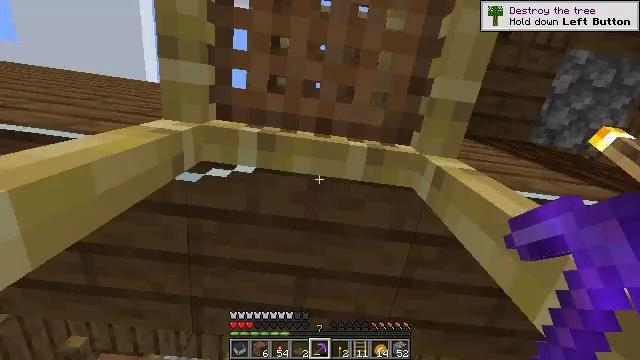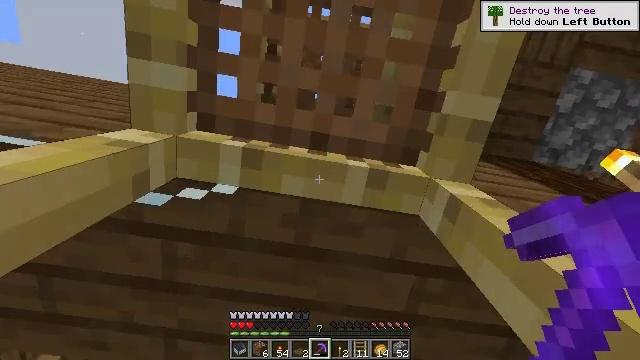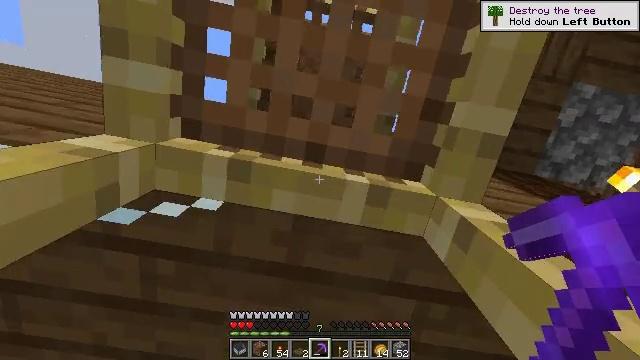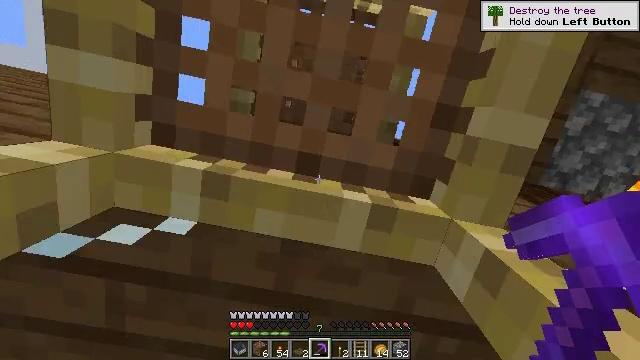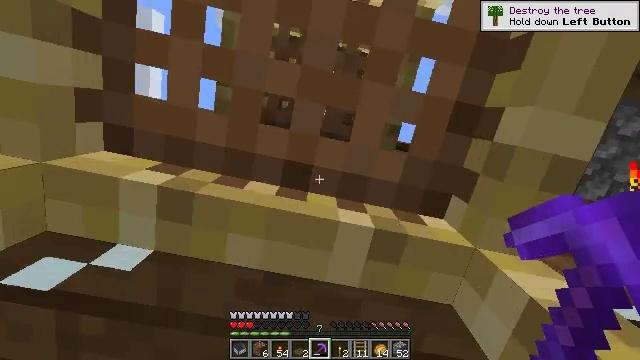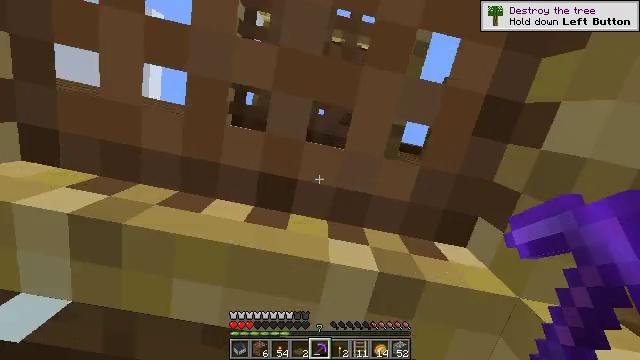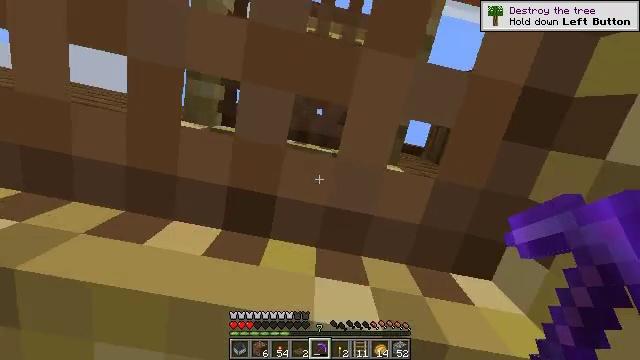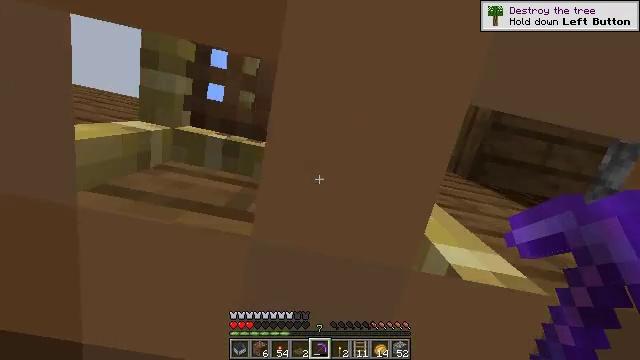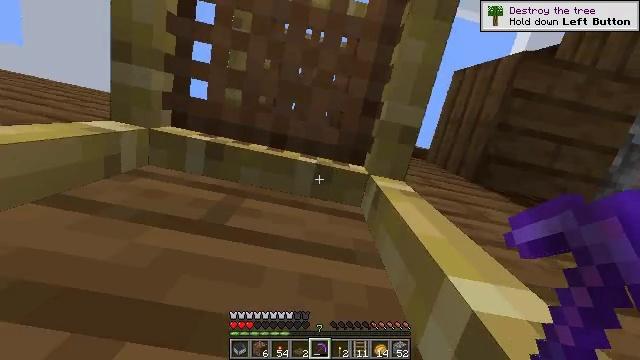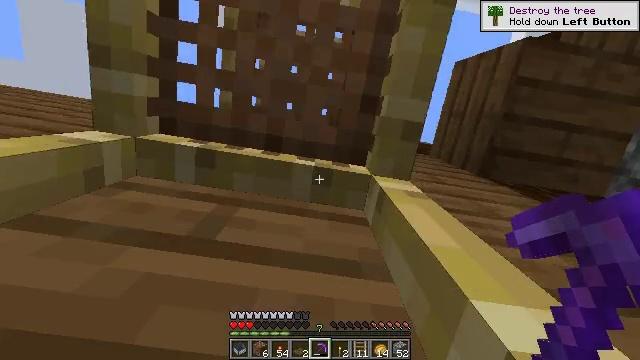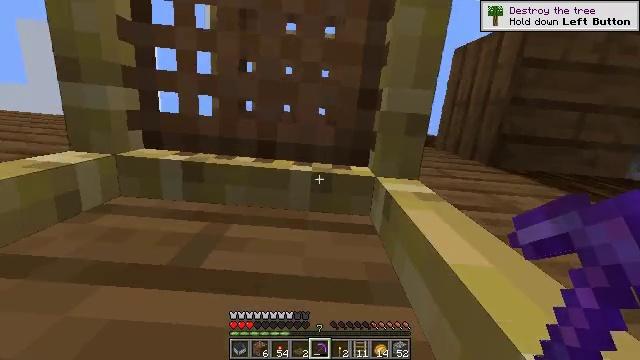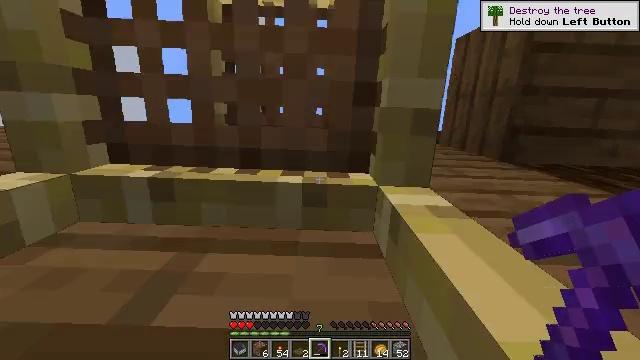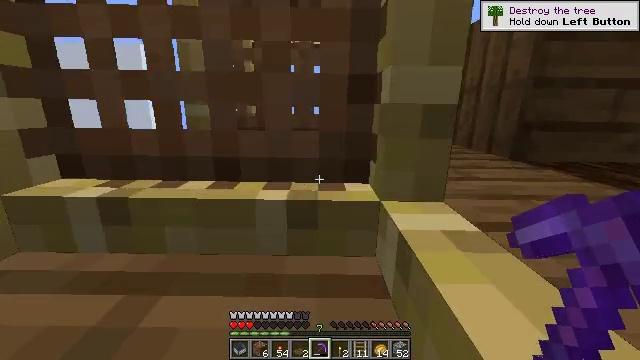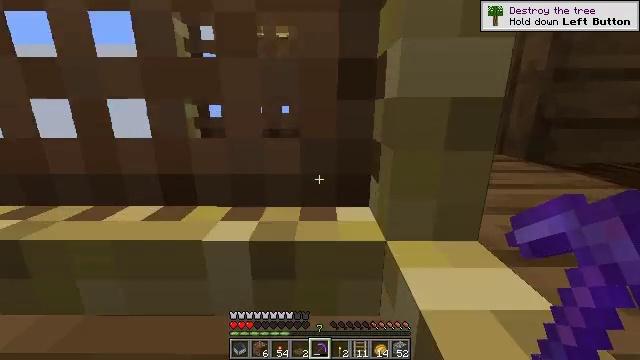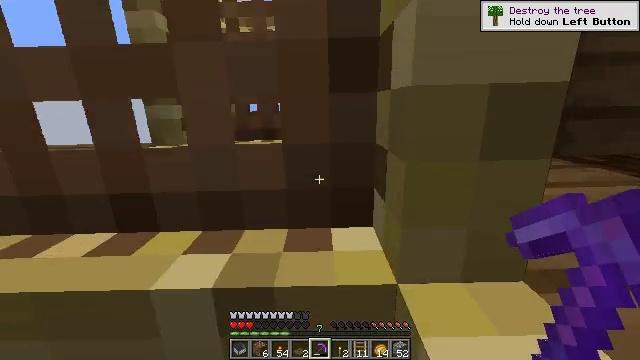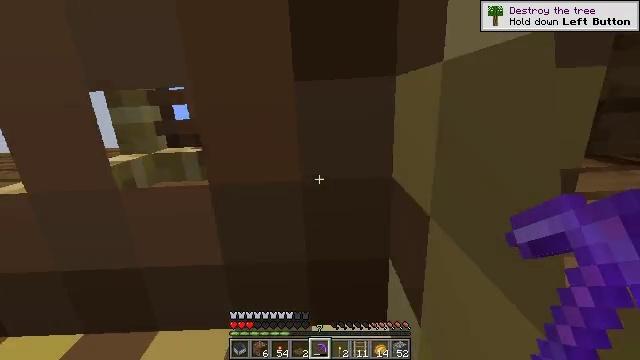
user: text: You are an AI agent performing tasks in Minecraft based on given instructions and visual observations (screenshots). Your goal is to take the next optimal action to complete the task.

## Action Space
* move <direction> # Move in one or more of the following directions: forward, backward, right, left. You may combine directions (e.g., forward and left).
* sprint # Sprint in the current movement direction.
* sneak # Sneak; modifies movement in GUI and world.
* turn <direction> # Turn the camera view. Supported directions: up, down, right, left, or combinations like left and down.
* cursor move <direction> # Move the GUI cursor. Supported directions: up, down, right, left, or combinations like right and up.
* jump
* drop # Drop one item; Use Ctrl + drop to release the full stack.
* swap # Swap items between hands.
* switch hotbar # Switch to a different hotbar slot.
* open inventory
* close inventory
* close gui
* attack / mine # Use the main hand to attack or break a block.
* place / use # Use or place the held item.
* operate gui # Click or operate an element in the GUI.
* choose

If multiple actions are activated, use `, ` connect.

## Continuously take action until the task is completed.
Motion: motion action
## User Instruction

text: Break the torch to collect it.
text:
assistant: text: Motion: move forward, turn right and up
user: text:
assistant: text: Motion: move forward, turn right and up
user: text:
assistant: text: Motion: move forward, turn up
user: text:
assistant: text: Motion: move forward
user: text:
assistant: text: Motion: move forward
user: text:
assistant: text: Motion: move forward
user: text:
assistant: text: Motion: move forward
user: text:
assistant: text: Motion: move forward
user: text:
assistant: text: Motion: move forward, turn left
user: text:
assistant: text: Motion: move forward, turn left
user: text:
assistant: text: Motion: move forward, turn left
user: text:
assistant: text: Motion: move forward, turn left
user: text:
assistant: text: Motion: move forward
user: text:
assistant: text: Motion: move forward, turn left
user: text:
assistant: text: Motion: move forward, turn left
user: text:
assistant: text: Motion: move forward
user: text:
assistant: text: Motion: move forward
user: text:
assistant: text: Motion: move forward
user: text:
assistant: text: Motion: move forward
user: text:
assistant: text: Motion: move forward
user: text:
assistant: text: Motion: move forward
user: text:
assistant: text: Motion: move forward, turn right and down
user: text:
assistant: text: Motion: move forward, turn right and down
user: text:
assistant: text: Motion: move forward, turn right and down
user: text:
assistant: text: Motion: move forward, turn down
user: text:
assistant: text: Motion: move forward, turn down
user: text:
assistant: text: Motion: move forward, turn down
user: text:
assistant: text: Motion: move forward, turn left and down
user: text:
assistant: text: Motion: move forward, turn left and down
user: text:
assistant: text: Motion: move forward, turn down